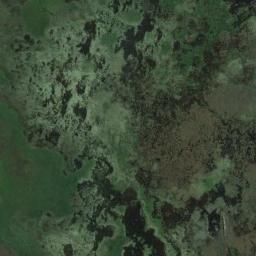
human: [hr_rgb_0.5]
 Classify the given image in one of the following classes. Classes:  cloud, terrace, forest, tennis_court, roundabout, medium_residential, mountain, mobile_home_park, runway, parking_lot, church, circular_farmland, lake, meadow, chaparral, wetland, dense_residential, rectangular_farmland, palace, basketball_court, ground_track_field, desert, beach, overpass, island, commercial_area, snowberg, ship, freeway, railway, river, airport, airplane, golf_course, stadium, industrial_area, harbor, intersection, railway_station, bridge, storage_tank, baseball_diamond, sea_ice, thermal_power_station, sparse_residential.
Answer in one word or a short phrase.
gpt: wetland